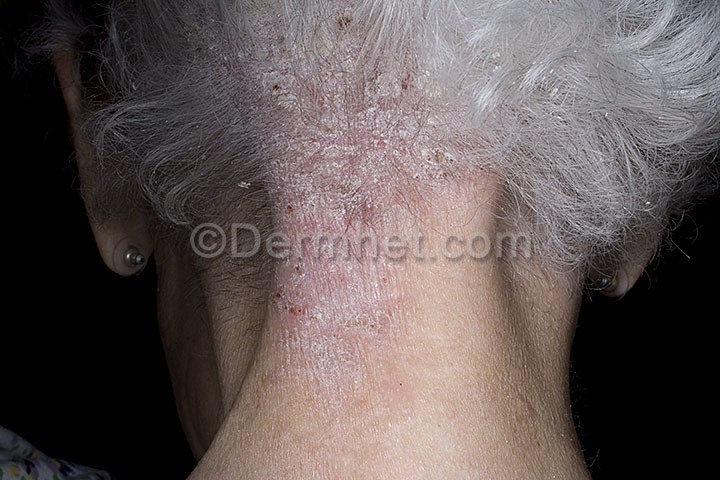
Disease: Psoriasis pictures Lichen Planus and related diseases